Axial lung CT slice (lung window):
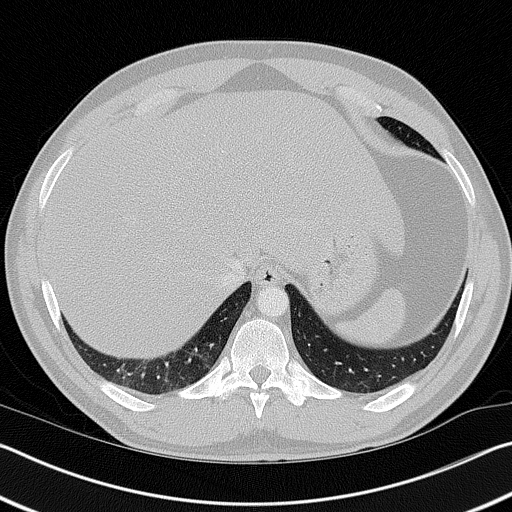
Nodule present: no